Question: I'm currently designing an application that aims to make use of vertical UI sliders. The consensus on SO seems to be that, in order to create a vertical UI slider in iOS, you must use a transformation function to rotate the control with UIKit.
When I actually do use one, my slider ends up looking very imprecise and ugly:

Aside from simply starting from scratch with a totally new NSControl built from the ground up to be a vertical slider, does anyone have an idea of how to make a vertical UI slider look less aliased?
Code used to generate slider:
'''
_slider = [[UISlider alloc] initWithFrame:CGRectMake(0, 0, kWTFSliderHeight, 10)];
_slider.transform = CGAffineTransformMakeRotation(M_PI * 1.5);
[self addSubview:_slider];
'''
Thanks, --Dany.
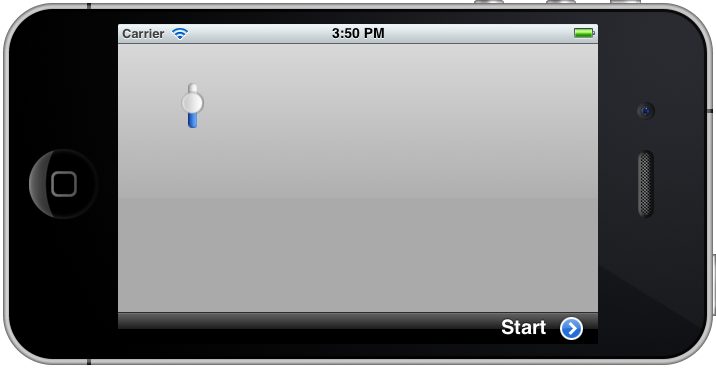
Answer: The problem is that an (untransformed) 'UISlider' ignores the frame height you request and uses a frame height of 23. For example I did this:
'''
UISlider *slider = [[UISlider alloc] initWithFrame:CGRectMake(80, 100, 40, 10)];
[self.view addSubview:slider];
'''
and here's the resulting frame:
'''
(gdb) po [[(id)UIApp keyWindow] recursiveDescription]
<UIWindow: 0x6c1c9a0; frame = (0 0; 320 480); layer = <UIWindowLayer: 0x6c1ca30>>
| <UIView: 0x6c23160; frame = (0 20; 320 460); autoresize = W+H; layer = <CALayer: 0x6c22750>>
| | <UISlider: 0x6c22ad0; frame = (80 100; 40 23); opaque = NO; layer = <CALayer: 0x6c21ae0>; value: 0.000000>
'''
and its center point:
'''
(gdb) p (CGPoint)[0x6c22ad0 center]
$1 = {
x = 100,
y = 111.5
}
'''
Notice that its center is at a half-point coordinate on the Y axis. If you rotate the slider by a right angle like this:
'''
slider.transform = CGAffineTransformMakeRotation(M_PI * 1.5);
'''
its center doesn't change but its frame does:
'''
(gdb) po [[(id)UIApp keyWindow] recursiveDescription]
<UIWindow: 0x6a3a000; frame = (0 0; 320 480); layer = <UIWindowLayer: 0x6a36780>>
| <UIView: 0x6a3c420; frame = (0 20; 320 460); autoresize = W+H; layer = <CALayer: 0x6a3ba10>>
| | <UISlider: 0x6a3bd90; frame = (88.5 91.5; 23 40); transform = [0, -1, 1, 0, 0, 0]; opaque = NO; layer = <CALayer: 0x6a3be20>; value: 0.000000>
...
(gdb) p (CGPoint)[0x6a3bd90 center]
$1 = {
x = 100,
y = 111.5
}
'''
So after a right angle rotation, you need to adjust the center point by a half-point on both the X and Y axes:
'''
CGPoint center = slider.center;
center.x += .5;
center.y += .5;
slider.center = center;
'''
so that the frame will lie on whole point boundaries:
'''
(gdb) po [[(id)UIApp keyWindow] recursiveDescription]
<UIWindow: 0x9960aa0; frame = (0 0; 320 480); layer = <UIWindowLayer: 0x9962970>>
| <UIView: 0x9964680; frame = (0 20; 320 460); autoresize = W+H; layer = <CALayer: 0x9963c70>>
| | <UISlider: 0x9964020; frame = (89 92; 23 40); transform = [0, -1, 1, 0, 0, 0]; opaque = NO; layer = <CALayer: 0x9963010>; value: 0.000000>
'''